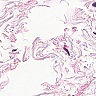
Metastatic tissue present: no